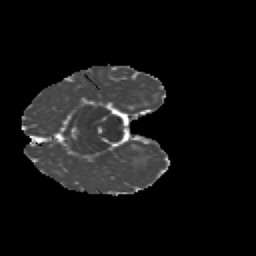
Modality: MD
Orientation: axial
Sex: male
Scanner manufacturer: siemens
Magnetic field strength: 3 T
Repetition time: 5 s
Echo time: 0.071 s